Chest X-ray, PA view. Patient: 57 years old, sex F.
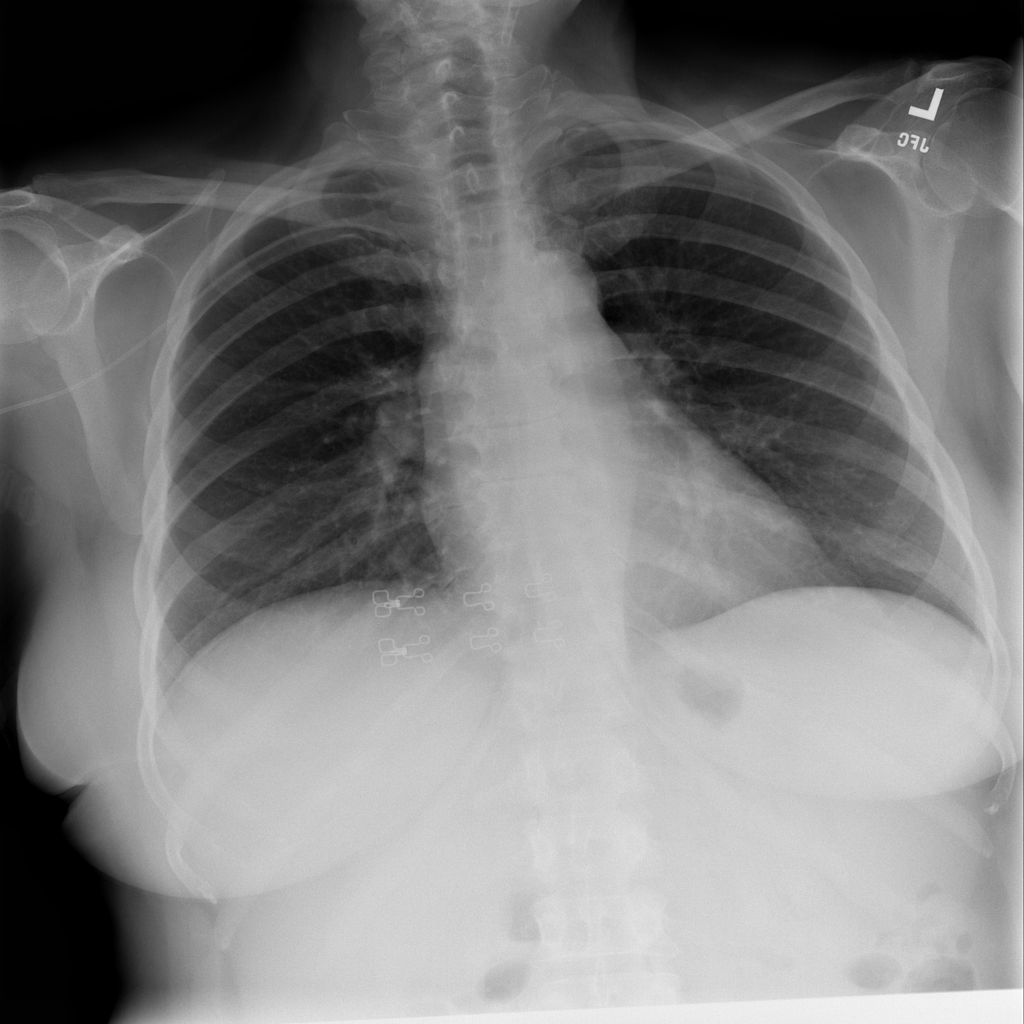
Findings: Infiltration